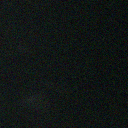
Screen state: off